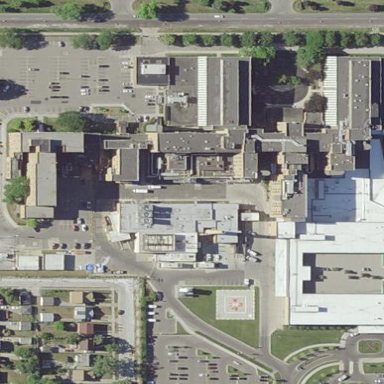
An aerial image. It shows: Hospital building.